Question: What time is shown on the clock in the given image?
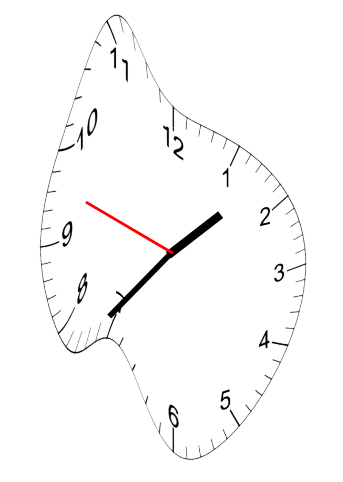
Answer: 01:36:48